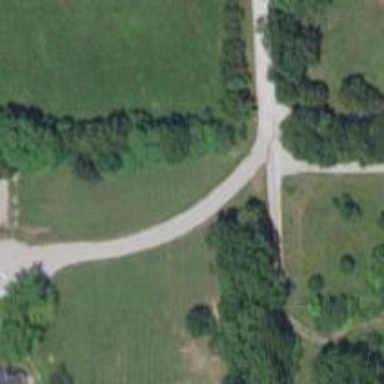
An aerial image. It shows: Driveway leading to service road.